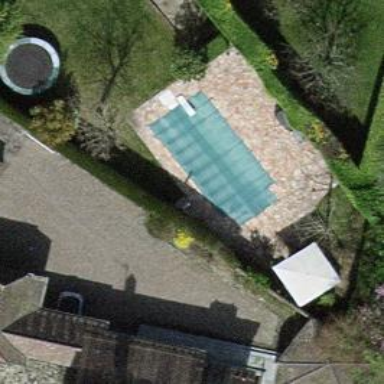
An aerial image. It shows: Swimming pool located in leisure land.